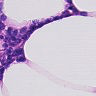
Metastatic tissue present: no